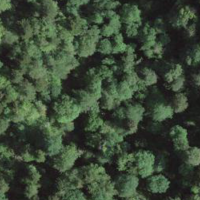
EUNIS habitat code: 41
Species observed at this site:
Cardamine heptaphylla